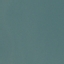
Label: SeaLake